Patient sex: M
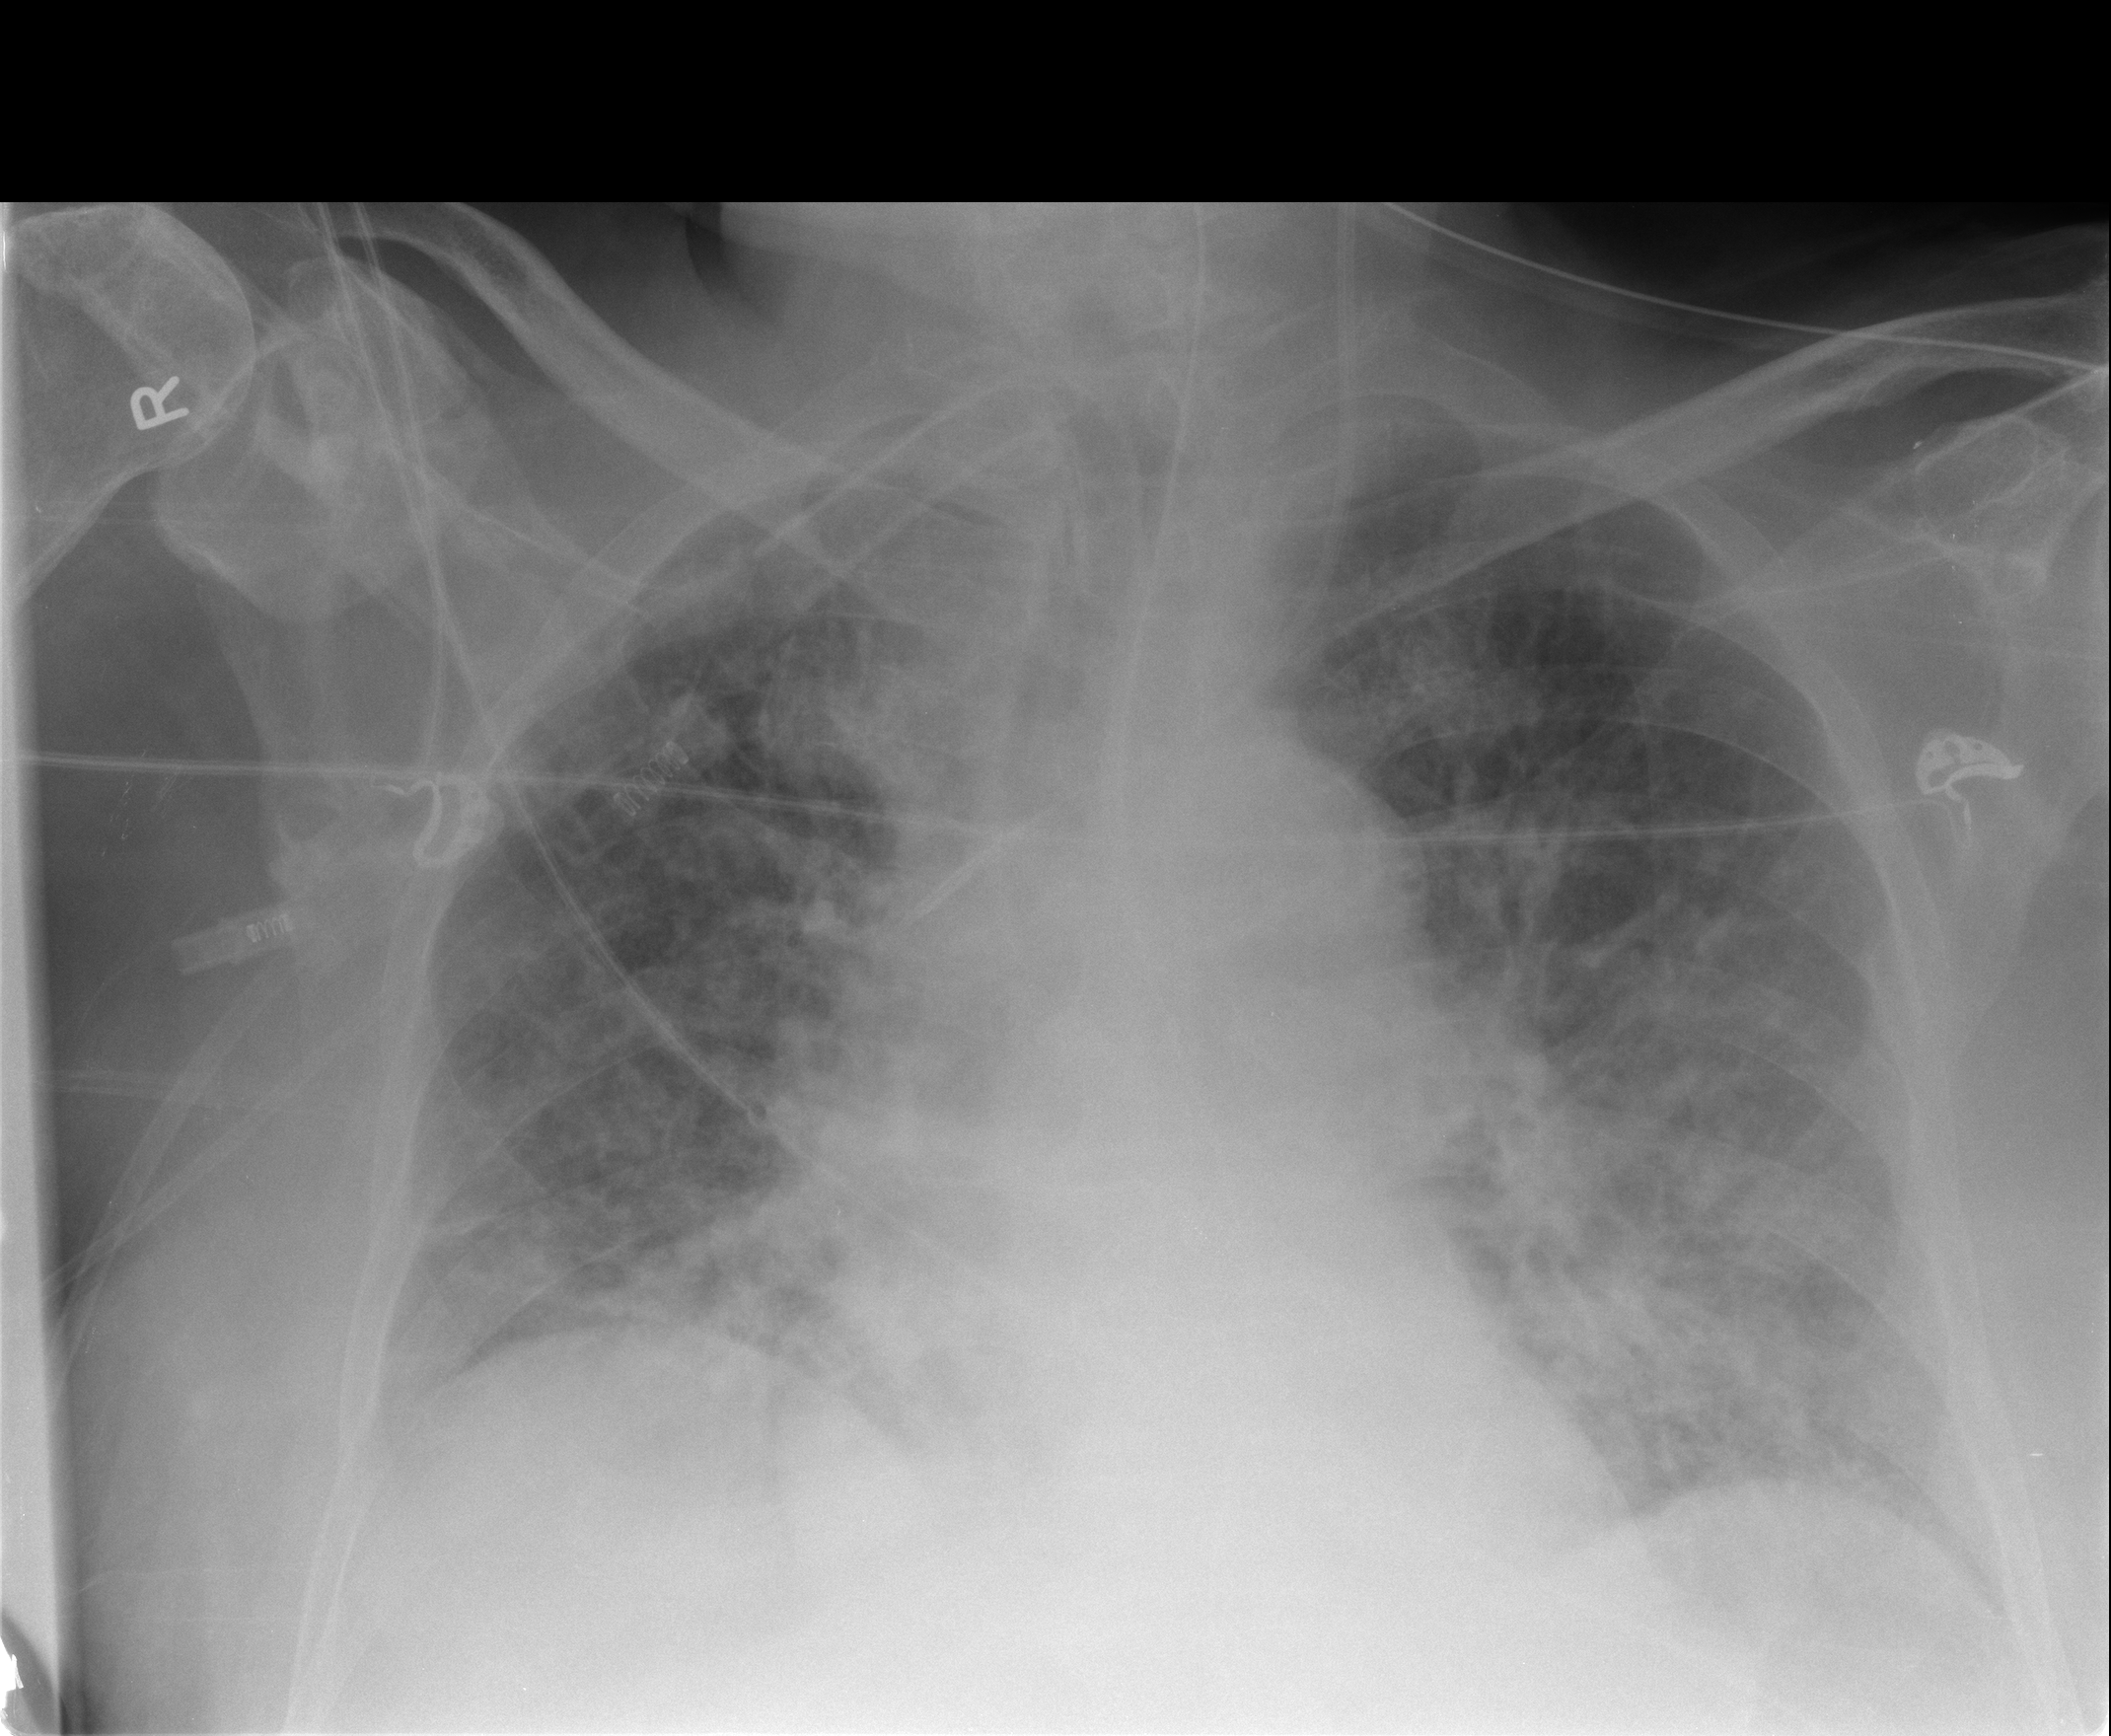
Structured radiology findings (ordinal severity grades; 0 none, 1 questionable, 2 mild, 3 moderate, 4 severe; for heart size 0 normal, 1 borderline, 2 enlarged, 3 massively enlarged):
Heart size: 0
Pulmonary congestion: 3
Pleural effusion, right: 2
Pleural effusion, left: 2
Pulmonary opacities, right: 3
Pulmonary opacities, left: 3
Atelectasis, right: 2
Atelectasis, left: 2